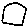
Label: square